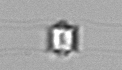
Label: Chaetoceros_didymus